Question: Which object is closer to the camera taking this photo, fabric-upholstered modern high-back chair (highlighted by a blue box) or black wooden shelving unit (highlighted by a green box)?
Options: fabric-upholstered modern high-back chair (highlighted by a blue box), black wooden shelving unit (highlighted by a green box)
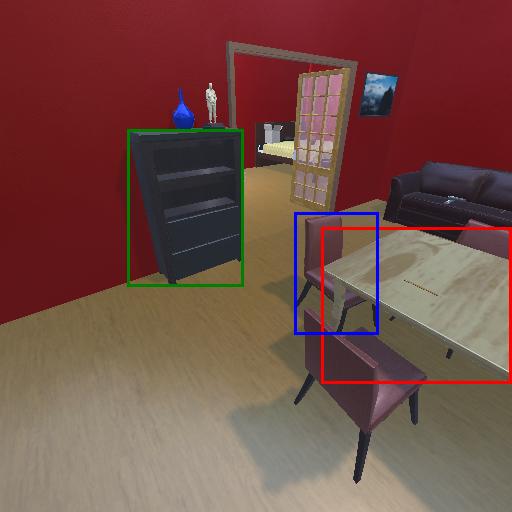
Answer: fabric-upholstered modern high-back chair (highlighted by a blue box)